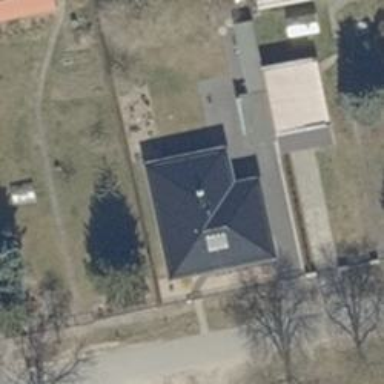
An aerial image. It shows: Detached building with hipped roof shape.